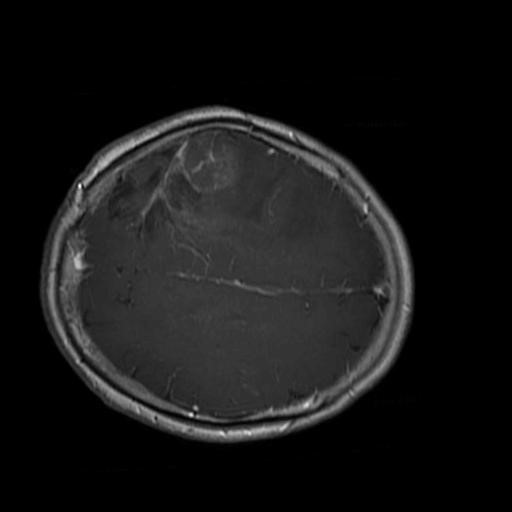
Label: brain_glioma